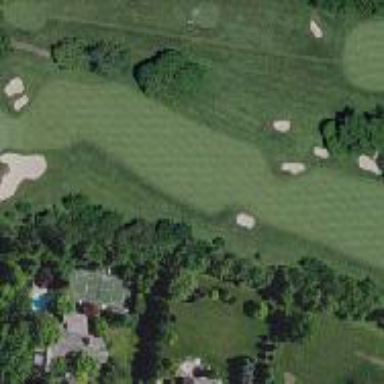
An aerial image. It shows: Grassy area designated as golf fairway.